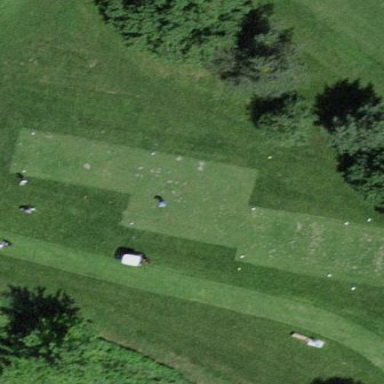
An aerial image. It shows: Golf tee on grass surface.